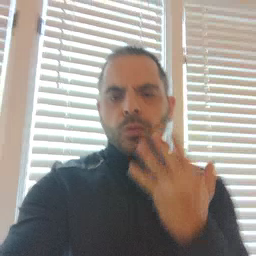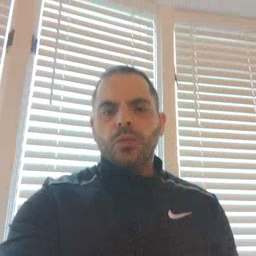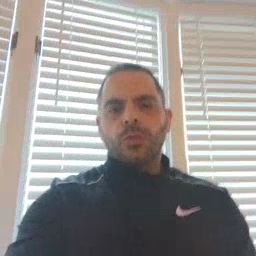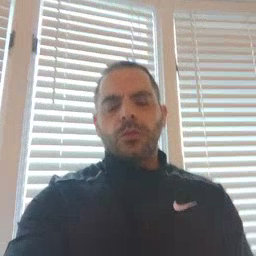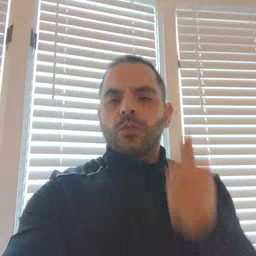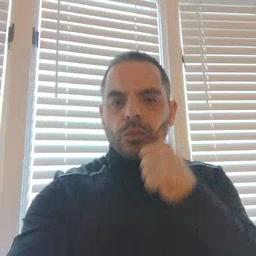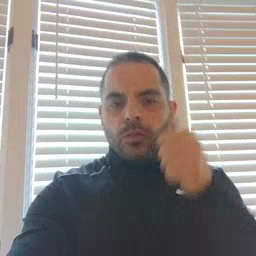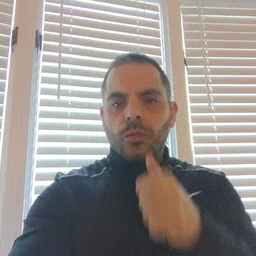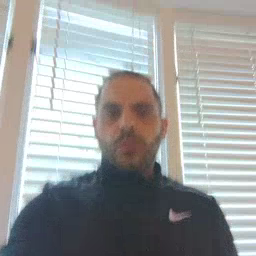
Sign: girl